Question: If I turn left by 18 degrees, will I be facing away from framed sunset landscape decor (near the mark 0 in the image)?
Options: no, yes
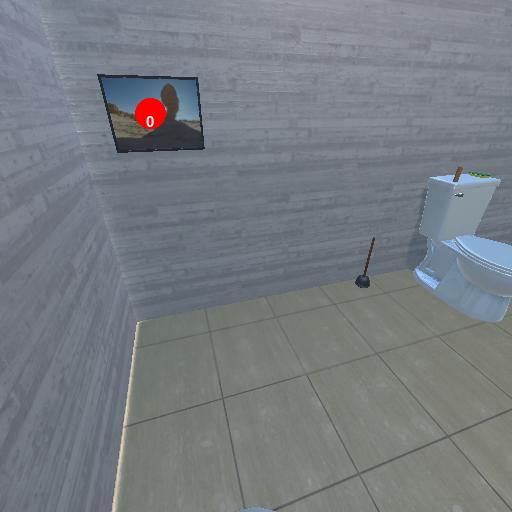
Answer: no